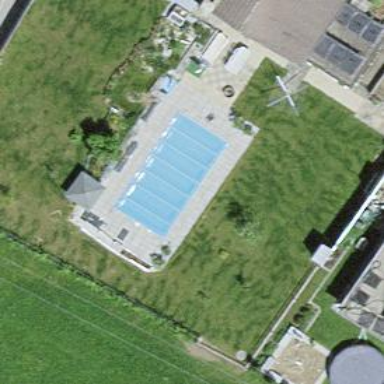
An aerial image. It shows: Swimming pool located in leisure land.